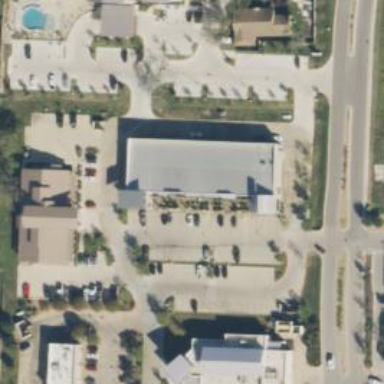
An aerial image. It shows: Veterinary facility.